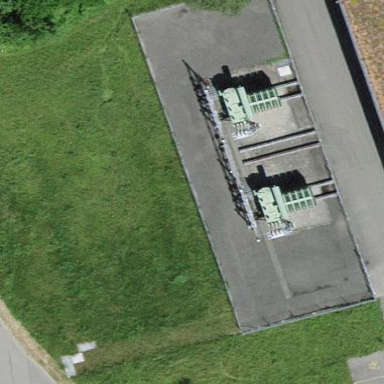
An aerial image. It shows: Power substation.